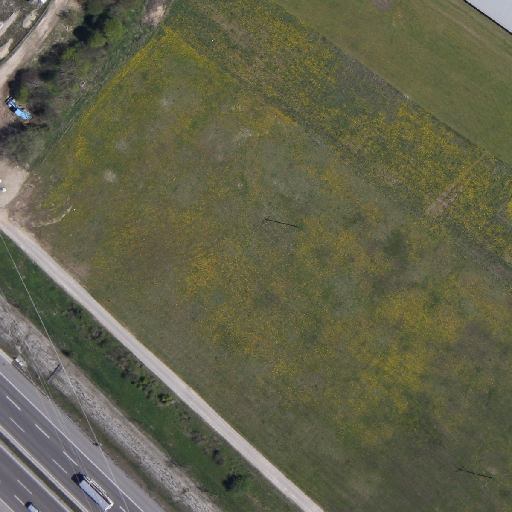
Referring expression: paved road